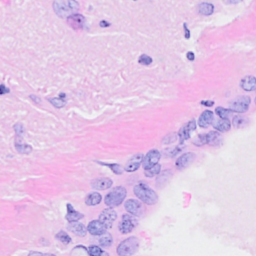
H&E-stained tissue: Breast